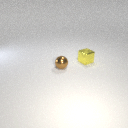
small brown metal sphere to the left of small yellow metal cube